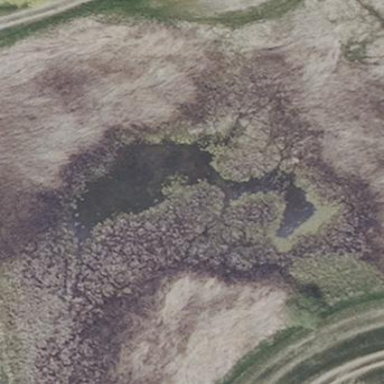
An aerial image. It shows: Serene pond surrounded by nature.